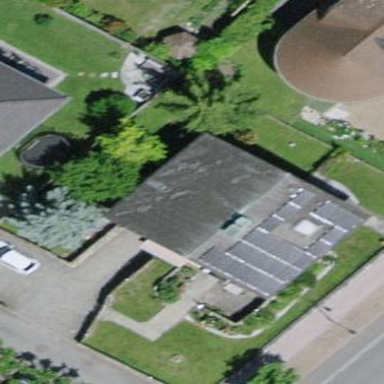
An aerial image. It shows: Detached building.